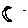
Label: moon